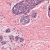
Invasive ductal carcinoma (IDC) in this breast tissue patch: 0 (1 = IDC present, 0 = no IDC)